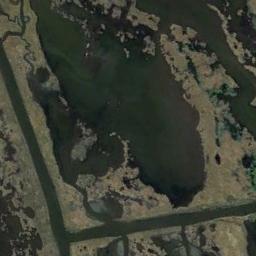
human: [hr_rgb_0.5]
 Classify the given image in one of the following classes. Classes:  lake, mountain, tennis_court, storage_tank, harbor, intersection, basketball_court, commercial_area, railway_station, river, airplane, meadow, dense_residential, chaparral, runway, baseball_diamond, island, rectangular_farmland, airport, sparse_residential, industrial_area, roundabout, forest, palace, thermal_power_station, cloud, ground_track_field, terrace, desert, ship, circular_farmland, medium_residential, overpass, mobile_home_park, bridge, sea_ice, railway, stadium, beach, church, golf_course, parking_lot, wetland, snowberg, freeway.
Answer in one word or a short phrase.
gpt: wetland